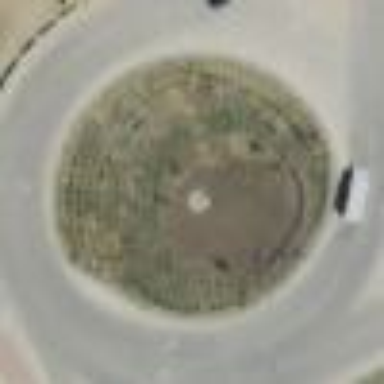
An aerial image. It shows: Secondary road with concrete surface leading to roundabout.